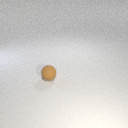
small brown rubber sphere